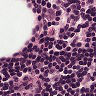
Metastatic tissue present: no